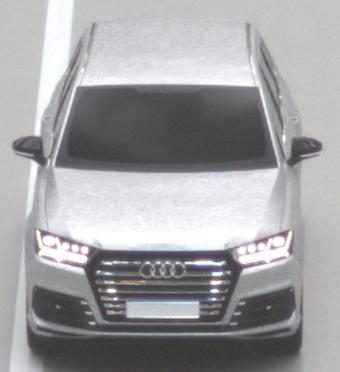
Make: Audi
Model: SQ7
Detailed model: -
Model produced from: 2016
Model produced until: 2018
Doors: 5
Color: white
Road condition: wet road
Daytime: sunrise or sunset
Contrast: medium contrast